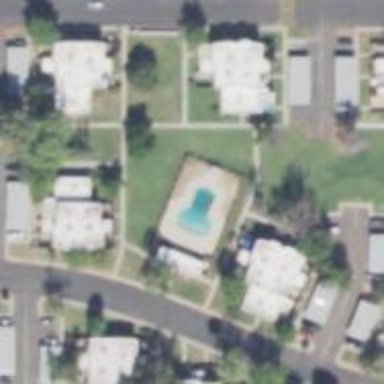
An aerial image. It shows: Swimming pool located in leisure land.